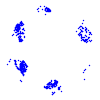
Particle: kaon